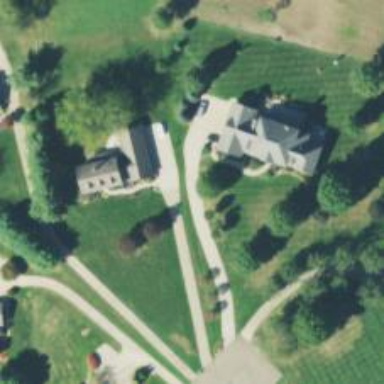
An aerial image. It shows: Driveway leading to service road.